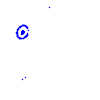
Particle: proton